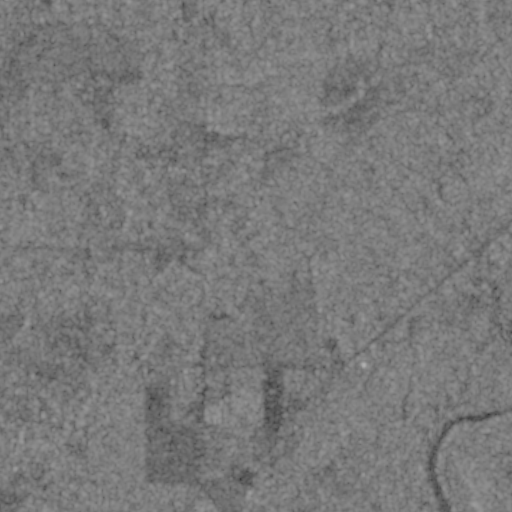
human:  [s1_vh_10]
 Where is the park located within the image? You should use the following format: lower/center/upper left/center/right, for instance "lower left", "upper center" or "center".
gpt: The park is located in the lower center of the image.
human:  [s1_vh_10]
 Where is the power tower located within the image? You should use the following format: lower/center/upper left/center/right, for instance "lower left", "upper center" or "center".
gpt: The power tower is located in the lower right of the image.
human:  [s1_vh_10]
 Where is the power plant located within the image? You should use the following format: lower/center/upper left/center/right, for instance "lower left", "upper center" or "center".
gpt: There is no power plant in the image.

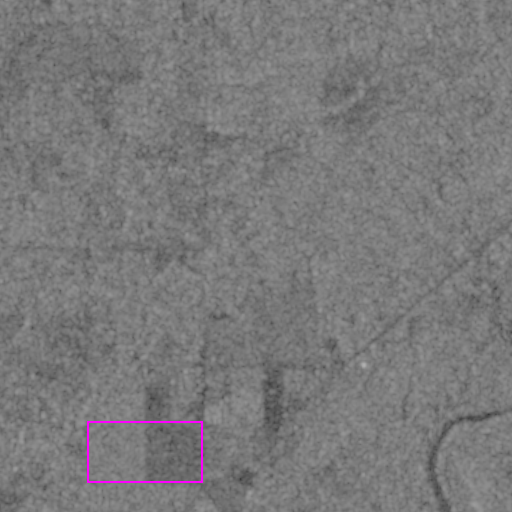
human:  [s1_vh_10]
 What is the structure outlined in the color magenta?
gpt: The structure outlined in magenta is a crop field.
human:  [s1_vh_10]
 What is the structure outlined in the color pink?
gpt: There is no pink outline.